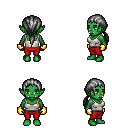
a pixel art fantasy rpg character, female body template, orc, green skin, white pirate shirt, red pants, gray ponytail hairstyle, gold gloves, four views (front, back, left, right), 2x2 character sprite sheet, small pixel art, hard edges, no anti-aliasing